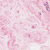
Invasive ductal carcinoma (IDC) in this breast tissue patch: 0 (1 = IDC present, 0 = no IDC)